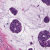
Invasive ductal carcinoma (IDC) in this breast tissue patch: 1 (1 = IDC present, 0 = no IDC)